Question: I try to build a char array.
'''
#include <iostream>
#include <vector>
using namespace std;
int main(){
static const char array1[] = {"green", "red","red", "green", "green"};
}
'''
I would expect this to work, but I get the following error:

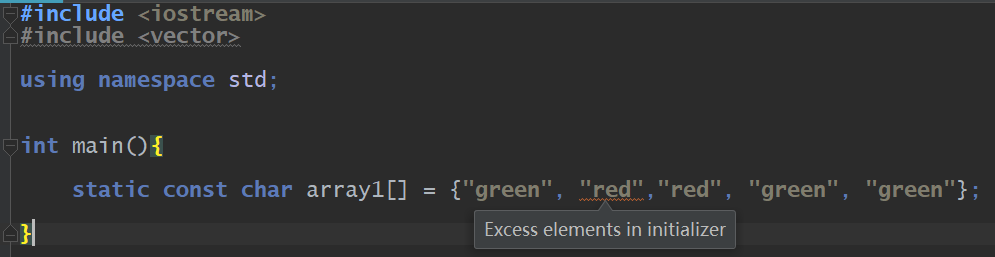
Answer: You are trying to initialize the <URL>:
'''
const char array1[] = { 'g', 'r', 'r', 'g', 'g' };
'''
or change the array signature to 'const char*':
'''
const char* array1[] = { "green", "red", "red", "green", "green" };
'''
or simply use a <URL> type:
'''
std::string array1[] = { "green", "red","red", "green", "green" };
'''
or even better, a vector of strings:
'''
std::vector<std::string> v = { "green", "red", "red", "green", "green" };
'''